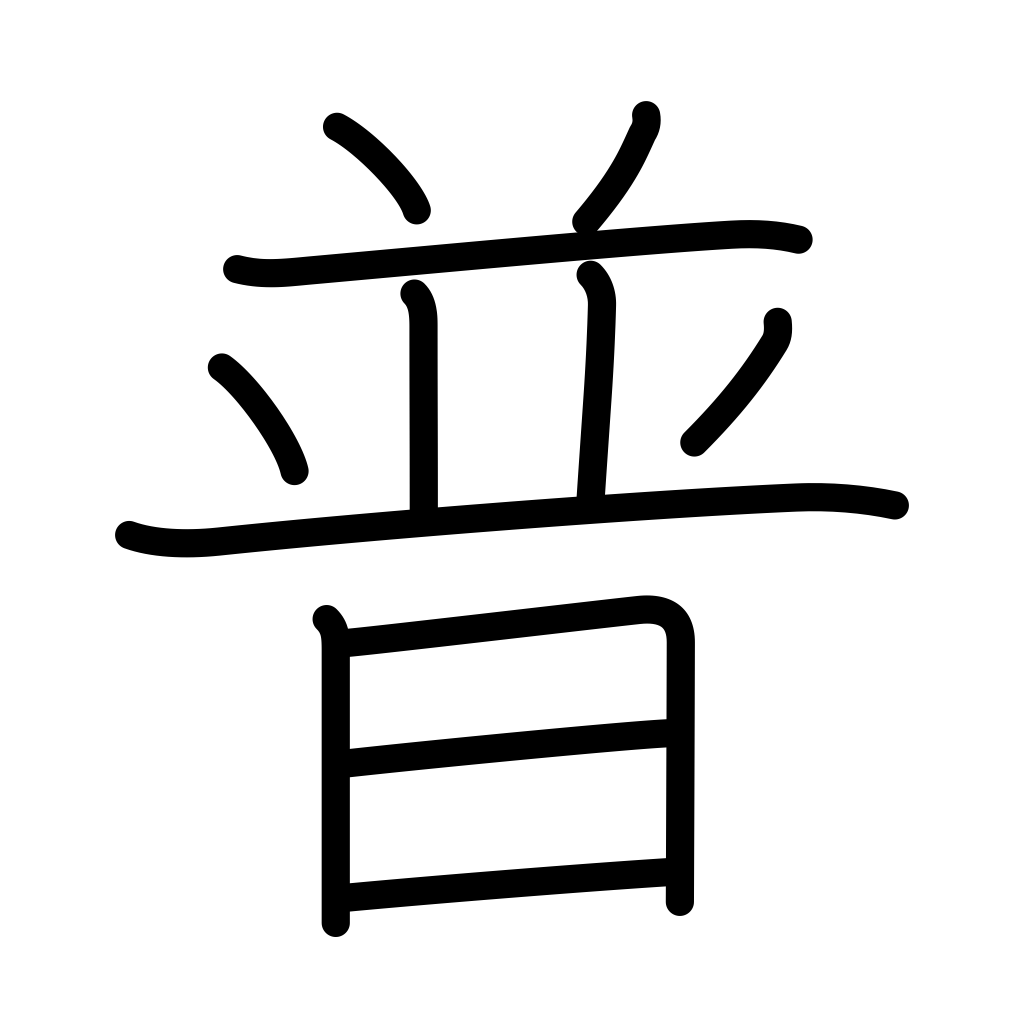
Meaning: universal, generally, Prussia